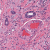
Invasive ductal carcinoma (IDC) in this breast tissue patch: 1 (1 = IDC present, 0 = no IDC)